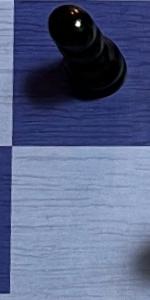
Label: Empty